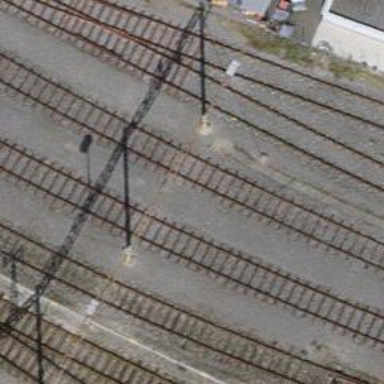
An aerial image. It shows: Railway yard with one track in service.